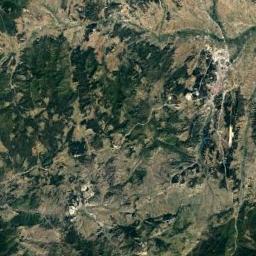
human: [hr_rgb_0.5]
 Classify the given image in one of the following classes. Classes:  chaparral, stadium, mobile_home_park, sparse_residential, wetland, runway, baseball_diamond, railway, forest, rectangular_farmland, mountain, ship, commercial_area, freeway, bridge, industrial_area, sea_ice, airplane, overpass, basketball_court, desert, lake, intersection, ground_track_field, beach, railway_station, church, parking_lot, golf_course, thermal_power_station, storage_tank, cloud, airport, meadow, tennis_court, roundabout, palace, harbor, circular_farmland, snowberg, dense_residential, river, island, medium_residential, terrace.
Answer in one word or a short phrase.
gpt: mountain